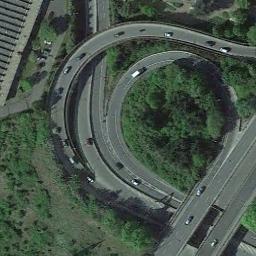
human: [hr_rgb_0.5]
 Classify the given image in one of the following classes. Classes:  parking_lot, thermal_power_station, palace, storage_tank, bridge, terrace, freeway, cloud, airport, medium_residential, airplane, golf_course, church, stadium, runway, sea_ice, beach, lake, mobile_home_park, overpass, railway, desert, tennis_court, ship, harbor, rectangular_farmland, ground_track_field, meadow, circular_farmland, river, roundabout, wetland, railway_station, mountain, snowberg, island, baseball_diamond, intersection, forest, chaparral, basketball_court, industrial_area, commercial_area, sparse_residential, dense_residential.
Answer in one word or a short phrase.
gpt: overpass